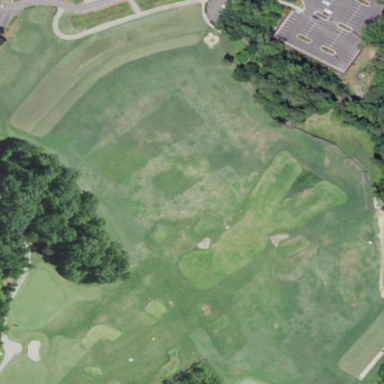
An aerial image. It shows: Grassy area designated as driving range for golf.